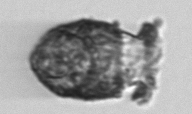
Label: Stenosemella_pacifica